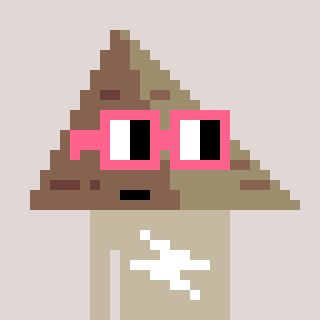
a pixel art character with square pink glasses, a pyramid-shaped head and a bege-colored body on a warm background